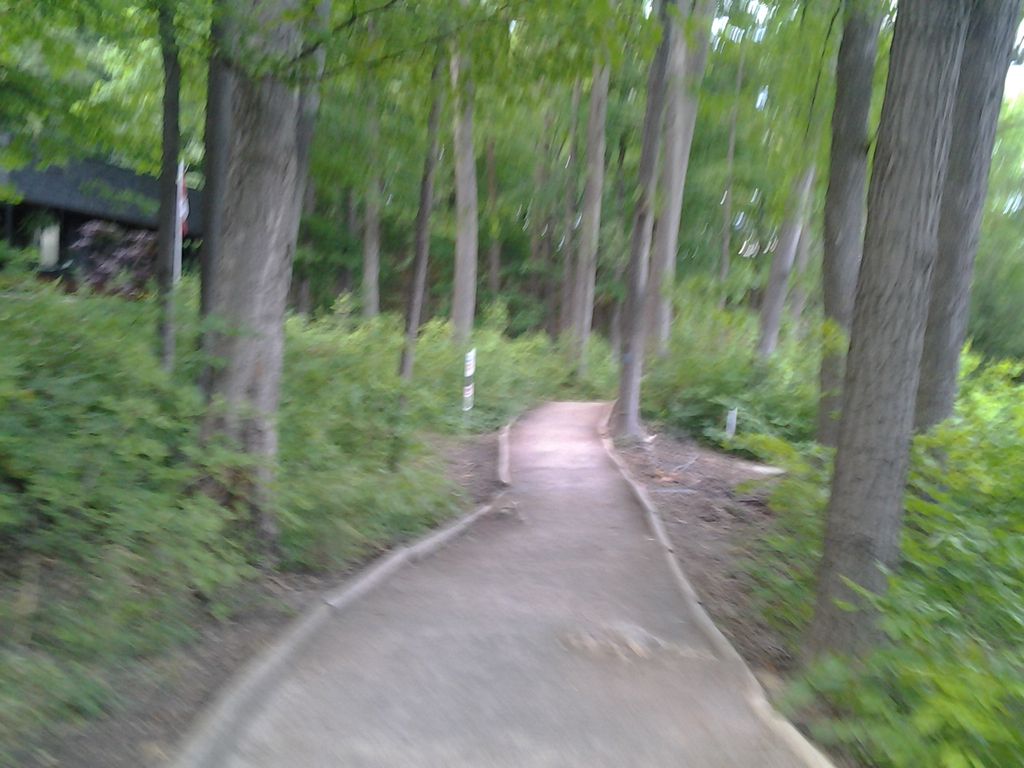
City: hamilton